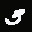
Label: 3